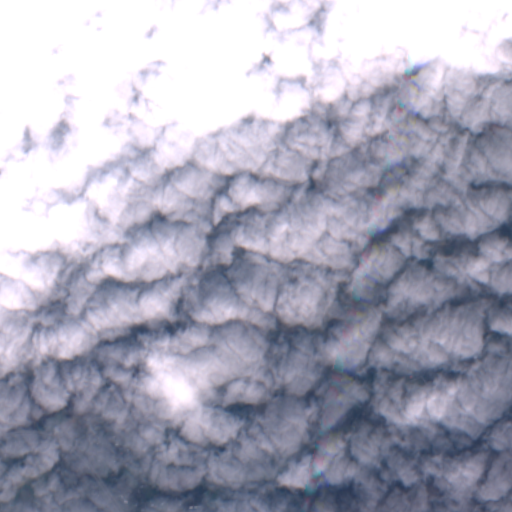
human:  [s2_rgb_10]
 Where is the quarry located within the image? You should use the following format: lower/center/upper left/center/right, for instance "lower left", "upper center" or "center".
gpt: The quarry is located in the lower right of the image.
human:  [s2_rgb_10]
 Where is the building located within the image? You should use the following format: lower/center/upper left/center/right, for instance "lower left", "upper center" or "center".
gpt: The building is located in the upper left of the image.
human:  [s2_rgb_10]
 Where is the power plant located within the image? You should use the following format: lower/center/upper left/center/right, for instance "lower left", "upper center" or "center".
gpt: There is no power plant in the image.